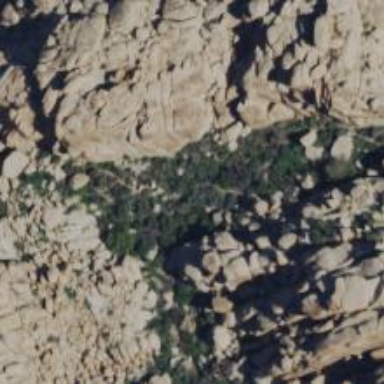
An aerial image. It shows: Cliff in nature.